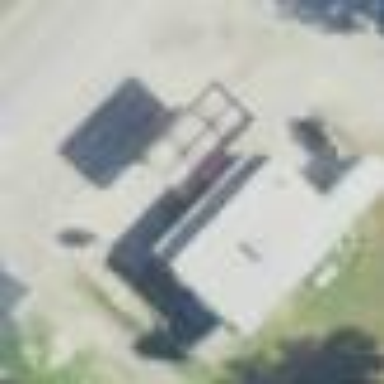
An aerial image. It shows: Fuel station.